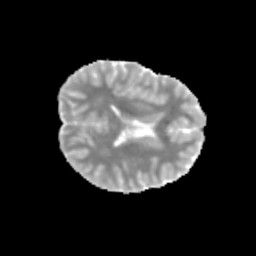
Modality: MD
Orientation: axial
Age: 12
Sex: male
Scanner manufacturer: siemens
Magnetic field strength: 3 T
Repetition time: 3.8 s
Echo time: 0.07 s